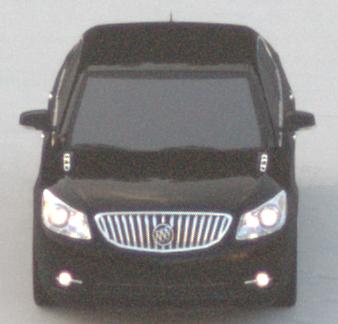
Make: Buick
Model: LaCrosse
Detailed model: Gen. 2
Model produced from: 2009
Model produced until: 2016
Doors: 4
Color: black
Road condition: dry road
Daytime: sunrise or sunset
Contrast: low contrast